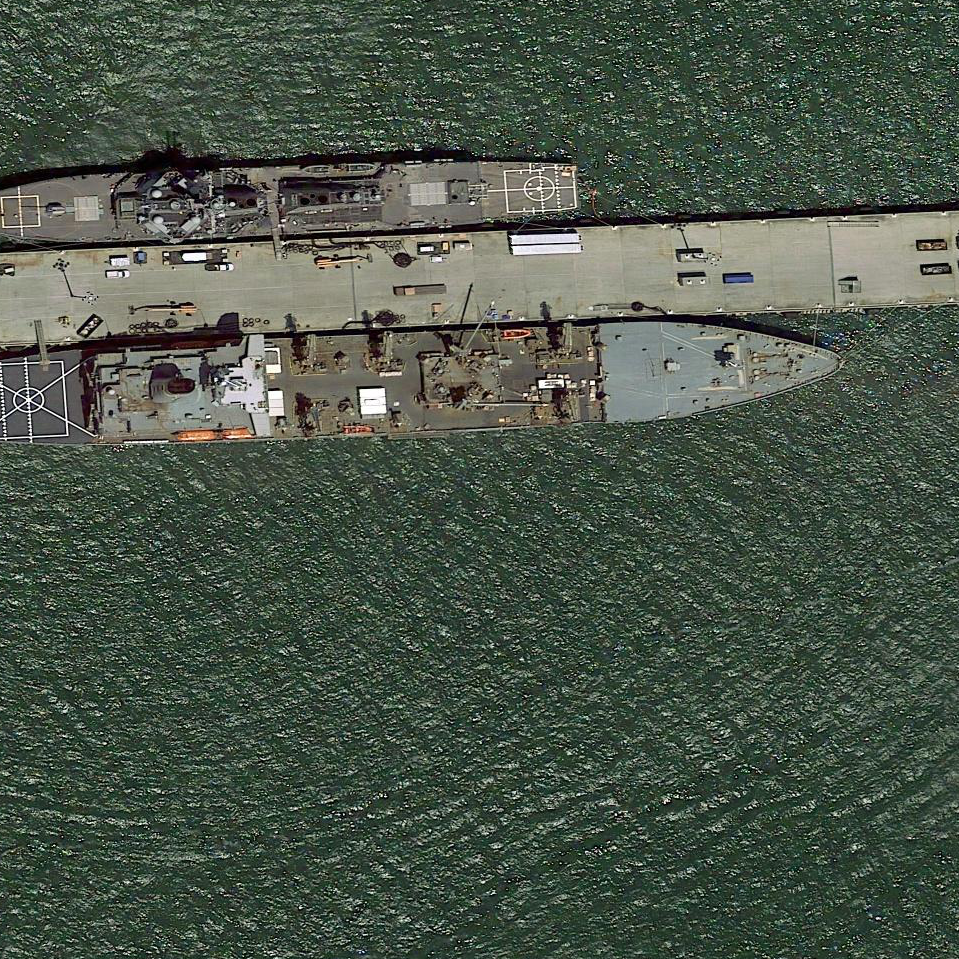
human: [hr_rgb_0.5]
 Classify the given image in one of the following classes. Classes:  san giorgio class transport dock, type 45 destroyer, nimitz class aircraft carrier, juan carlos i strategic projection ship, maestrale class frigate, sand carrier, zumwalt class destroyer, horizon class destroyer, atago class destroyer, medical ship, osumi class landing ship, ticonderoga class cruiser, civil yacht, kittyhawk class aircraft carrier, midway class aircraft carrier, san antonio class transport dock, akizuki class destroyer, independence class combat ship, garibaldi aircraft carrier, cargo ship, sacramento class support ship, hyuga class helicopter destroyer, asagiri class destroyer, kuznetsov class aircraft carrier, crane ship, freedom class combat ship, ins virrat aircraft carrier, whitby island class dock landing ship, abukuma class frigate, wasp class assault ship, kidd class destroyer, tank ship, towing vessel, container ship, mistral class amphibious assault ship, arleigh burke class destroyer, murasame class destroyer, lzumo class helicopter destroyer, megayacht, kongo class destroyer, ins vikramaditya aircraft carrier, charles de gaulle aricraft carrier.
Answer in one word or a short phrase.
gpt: Sacramento class support ship